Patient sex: M
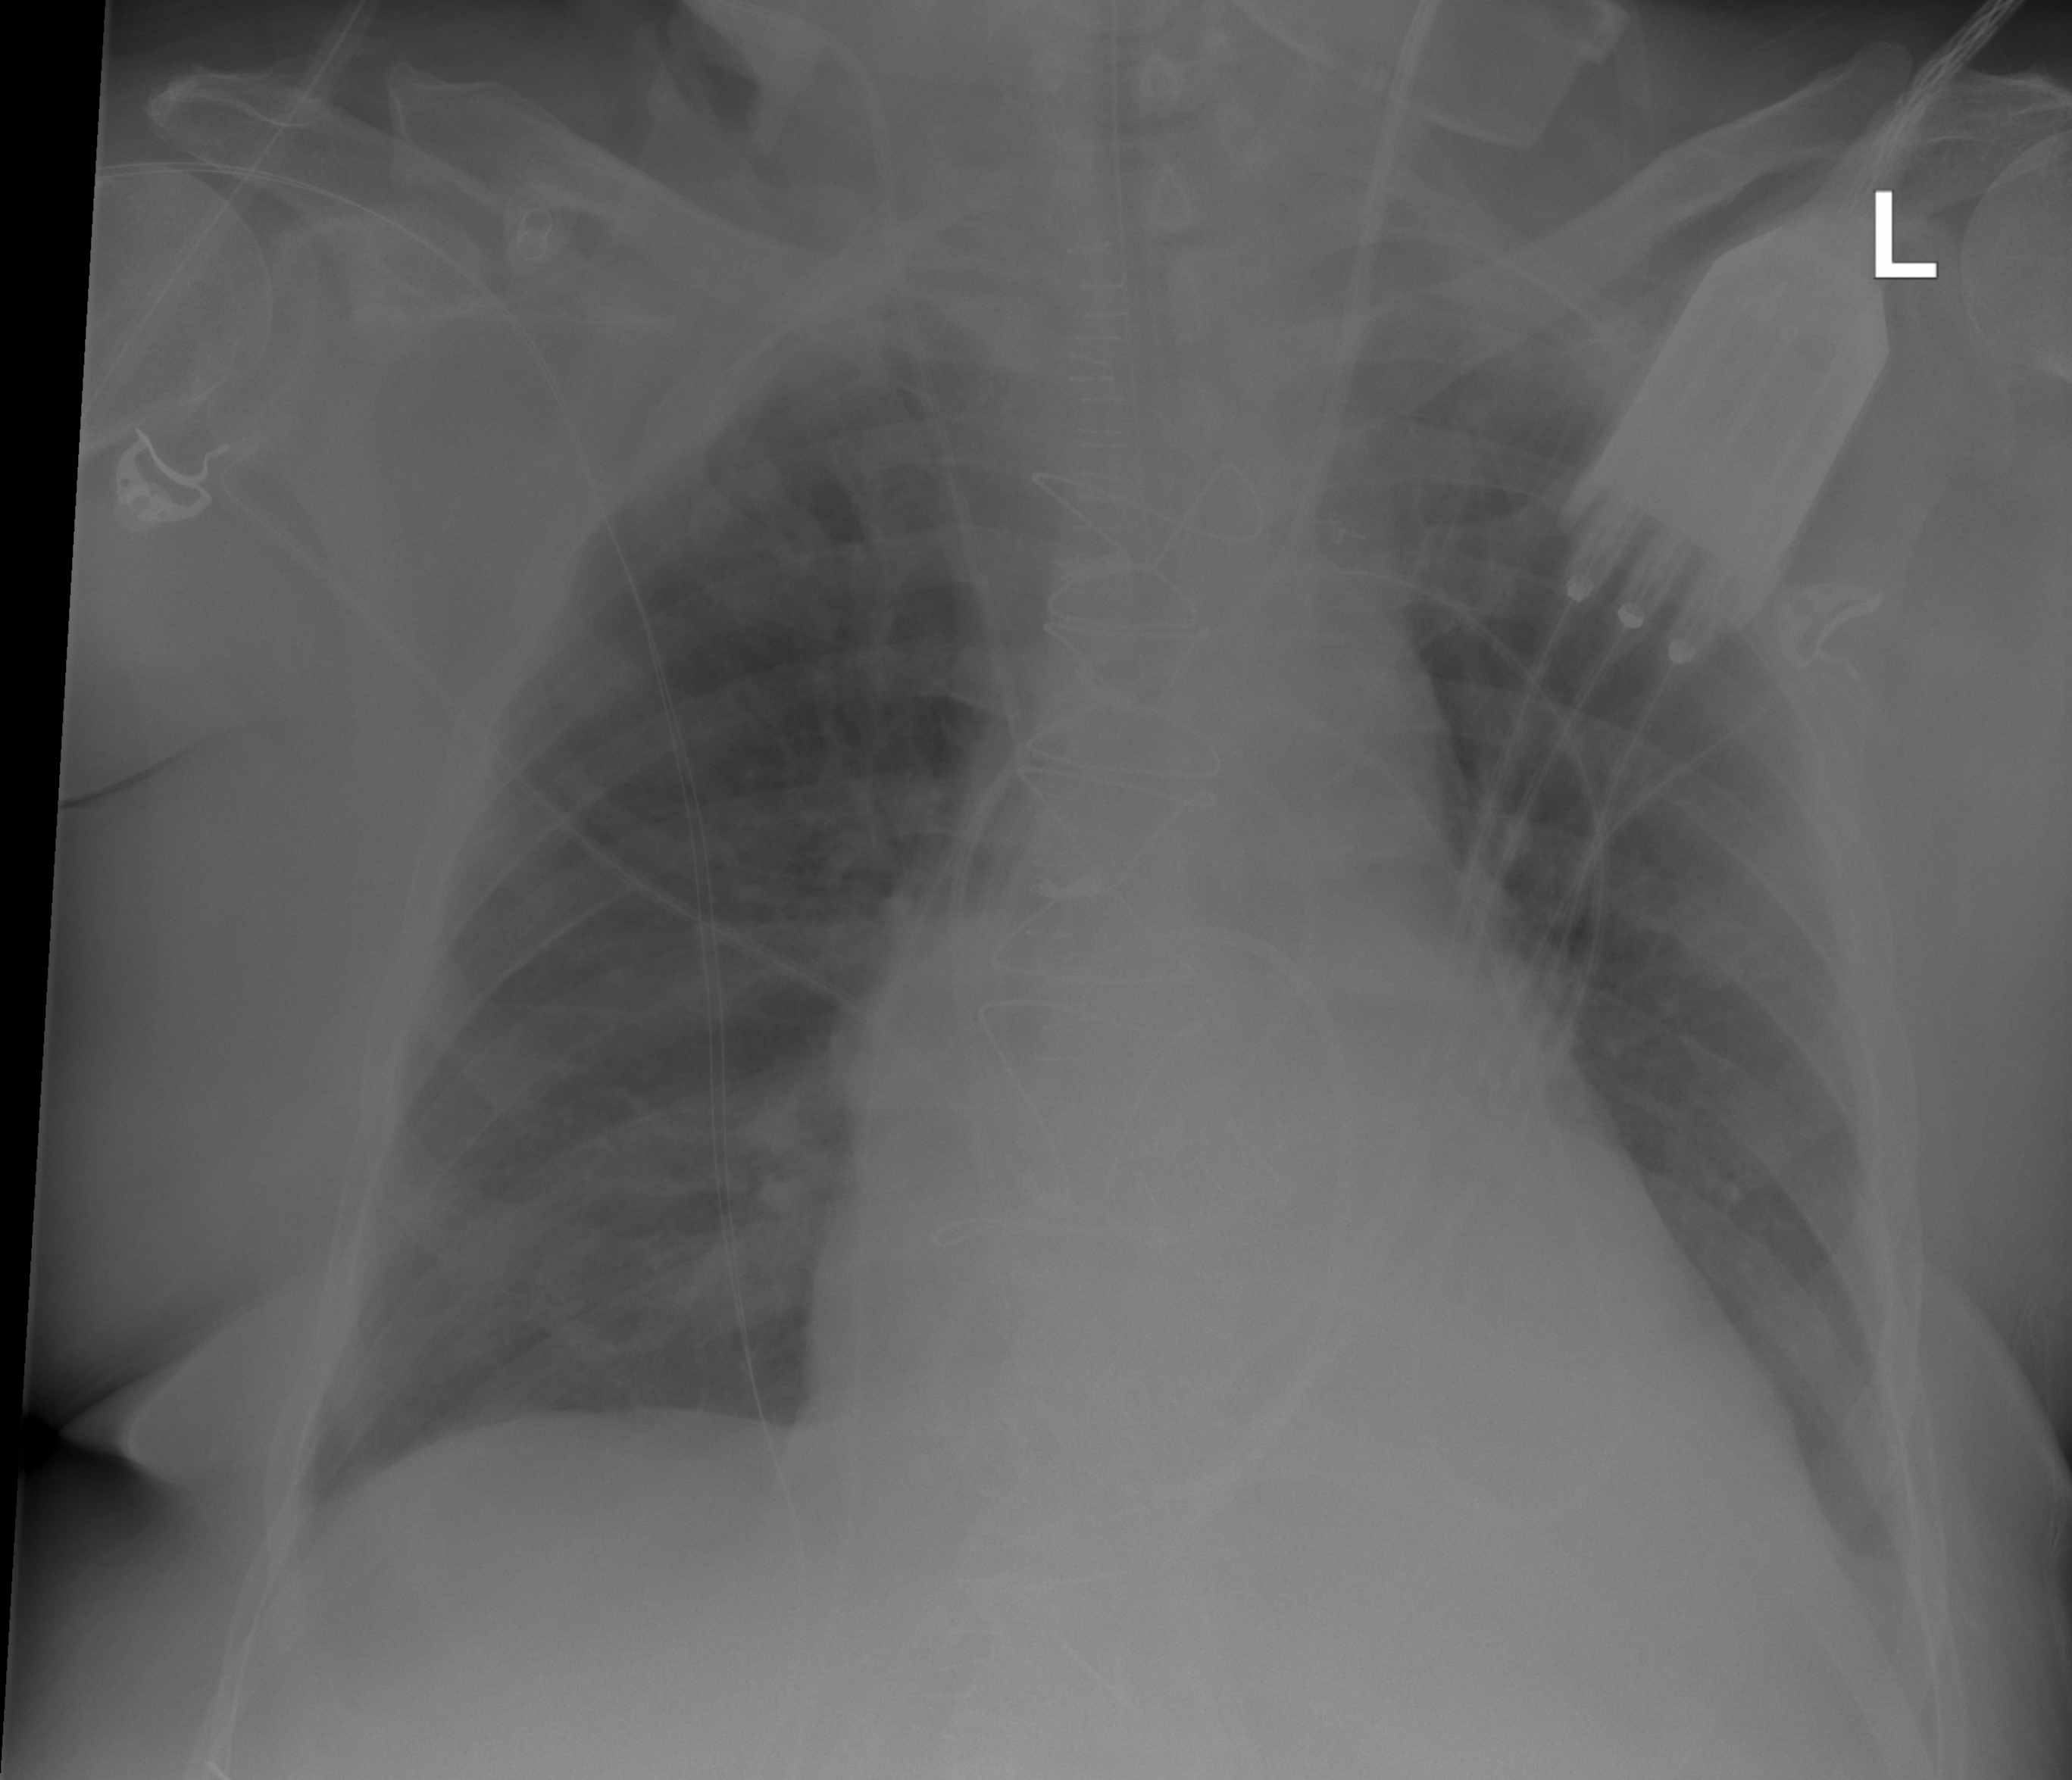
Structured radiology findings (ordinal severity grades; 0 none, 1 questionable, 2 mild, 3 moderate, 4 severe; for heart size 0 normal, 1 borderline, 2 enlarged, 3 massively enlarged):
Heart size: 2
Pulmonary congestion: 2
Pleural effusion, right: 0
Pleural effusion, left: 1
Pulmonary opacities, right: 0
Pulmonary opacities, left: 0
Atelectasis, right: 0
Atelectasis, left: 1